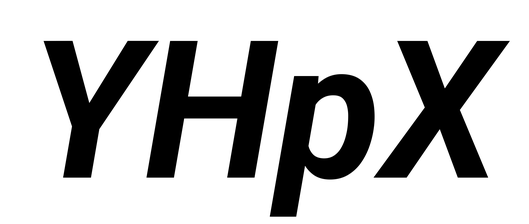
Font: Roboto-Italic_Bold_Italic